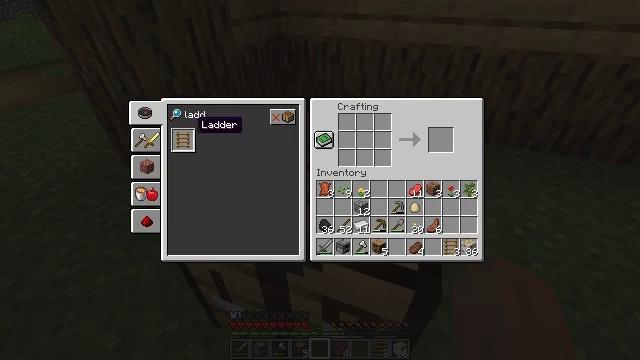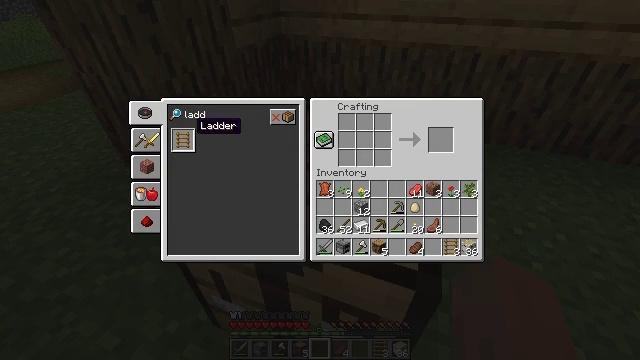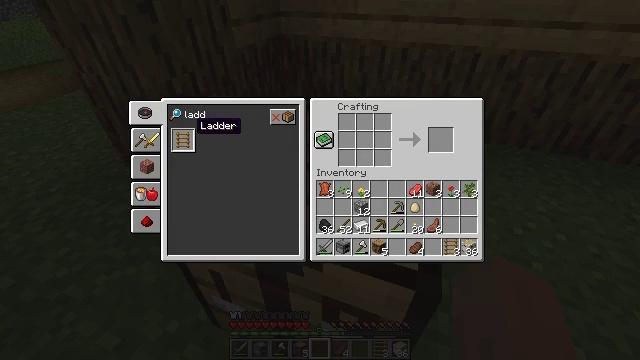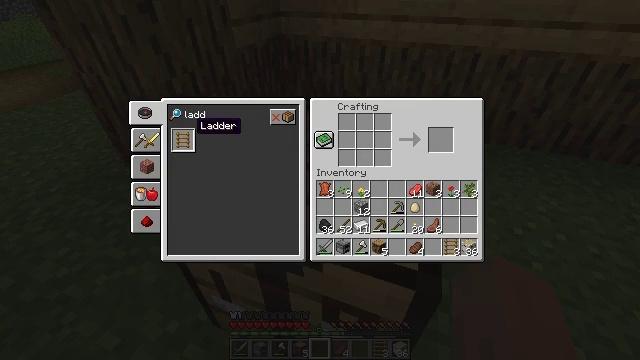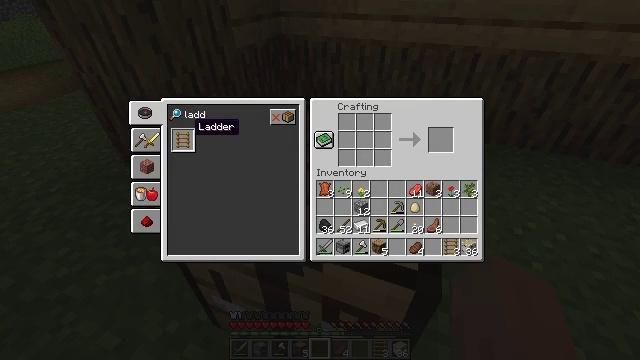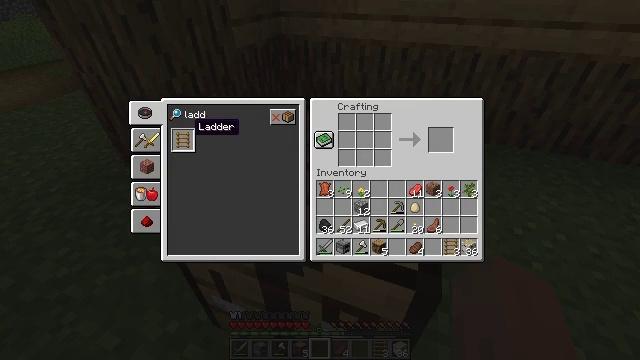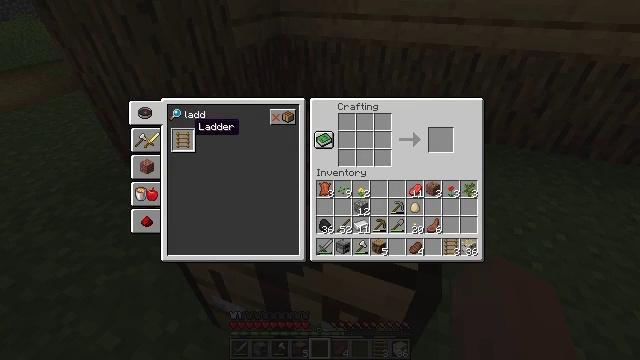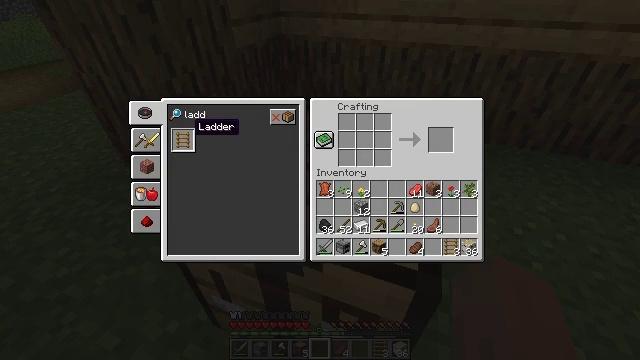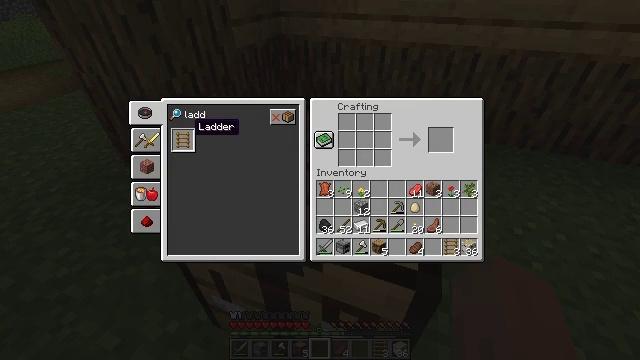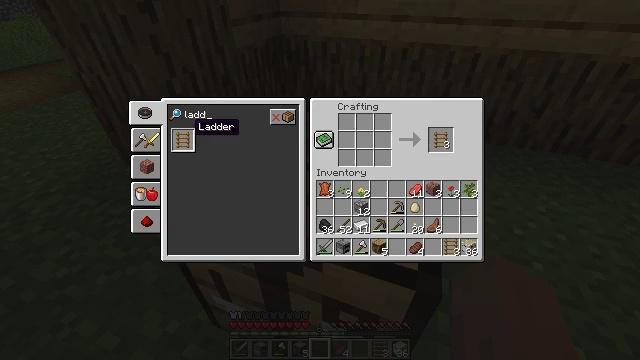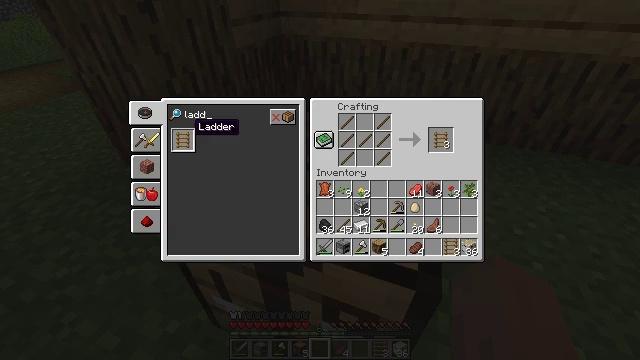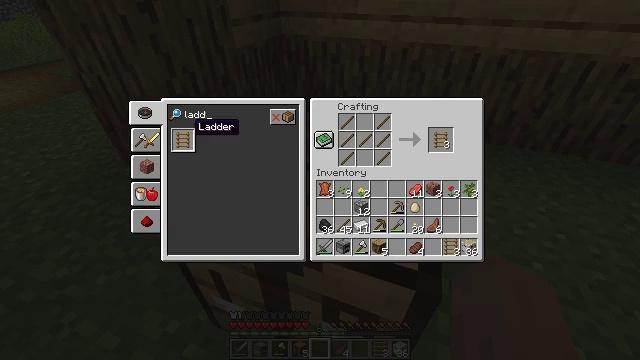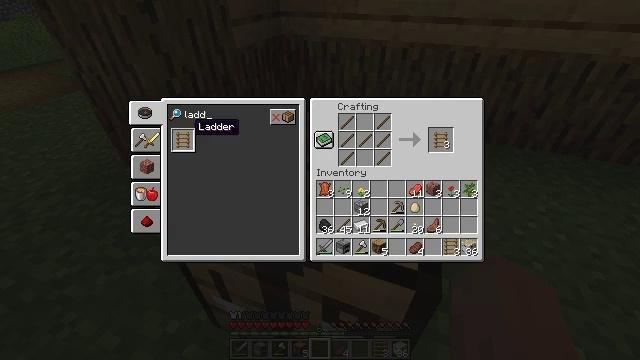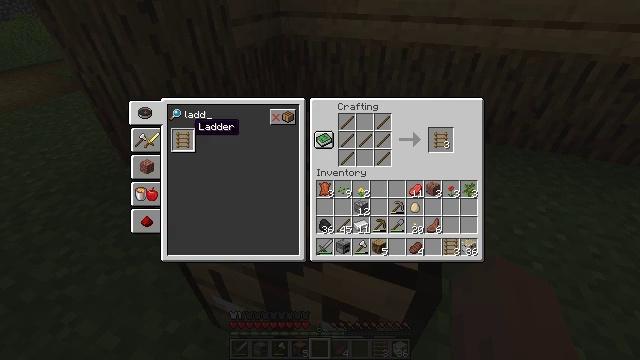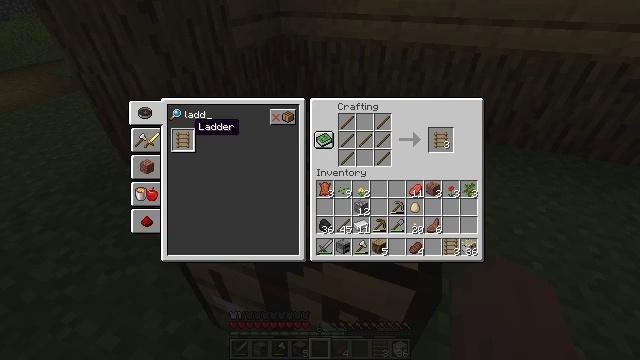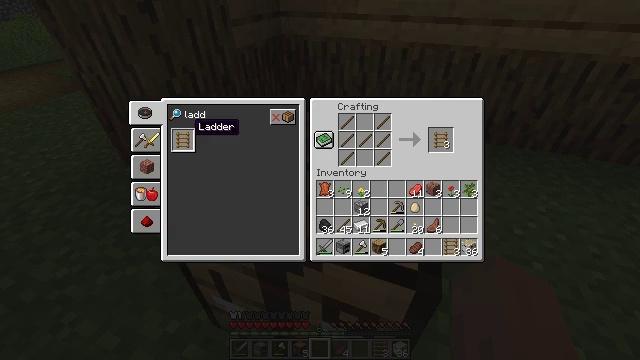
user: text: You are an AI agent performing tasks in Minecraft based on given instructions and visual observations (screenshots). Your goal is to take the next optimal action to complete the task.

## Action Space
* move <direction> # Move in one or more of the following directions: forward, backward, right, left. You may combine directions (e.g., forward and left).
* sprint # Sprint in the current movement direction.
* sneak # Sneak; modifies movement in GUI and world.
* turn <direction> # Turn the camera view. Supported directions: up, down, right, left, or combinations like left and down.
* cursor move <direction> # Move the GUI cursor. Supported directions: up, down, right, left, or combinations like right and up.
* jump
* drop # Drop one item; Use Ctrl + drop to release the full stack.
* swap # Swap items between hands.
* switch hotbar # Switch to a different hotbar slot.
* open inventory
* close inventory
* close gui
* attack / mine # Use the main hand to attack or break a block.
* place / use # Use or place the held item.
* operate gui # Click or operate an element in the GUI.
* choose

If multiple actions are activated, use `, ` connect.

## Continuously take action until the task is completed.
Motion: motion action
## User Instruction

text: Craft a ladder.
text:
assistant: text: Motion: no_op
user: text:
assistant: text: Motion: no_op
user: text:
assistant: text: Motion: no_op
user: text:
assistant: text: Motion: no_op
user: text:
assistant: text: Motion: operate gui
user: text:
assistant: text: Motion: operate gui
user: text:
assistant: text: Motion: operate gui
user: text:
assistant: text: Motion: no_op
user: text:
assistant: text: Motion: no_op
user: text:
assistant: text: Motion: no_op
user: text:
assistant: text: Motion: no_op
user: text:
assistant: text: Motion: no_op
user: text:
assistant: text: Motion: no_op
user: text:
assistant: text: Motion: no_op
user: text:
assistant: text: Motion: no_op
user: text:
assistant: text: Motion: no_op
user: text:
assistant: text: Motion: cursor move right
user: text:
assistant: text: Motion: cursor move right
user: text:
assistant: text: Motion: no_op
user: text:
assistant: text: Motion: no_op
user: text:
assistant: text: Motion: no_op
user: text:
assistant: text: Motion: no_op
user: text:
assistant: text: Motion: no_op
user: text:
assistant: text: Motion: cursor move left
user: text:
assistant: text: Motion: cursor move left
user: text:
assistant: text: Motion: cursor move left
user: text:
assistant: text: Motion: no_op
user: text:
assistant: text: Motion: no_op
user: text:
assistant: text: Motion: no_op
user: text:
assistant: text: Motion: cursor move left